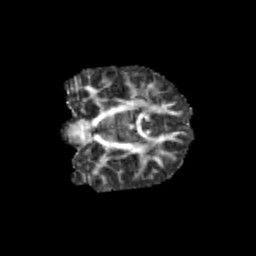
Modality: FA
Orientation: coronal
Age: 9
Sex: male
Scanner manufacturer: siemens
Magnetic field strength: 3 T
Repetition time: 3.8 s
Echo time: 0.07 s